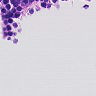
Metastatic tissue present: no